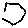
Label: hexagon